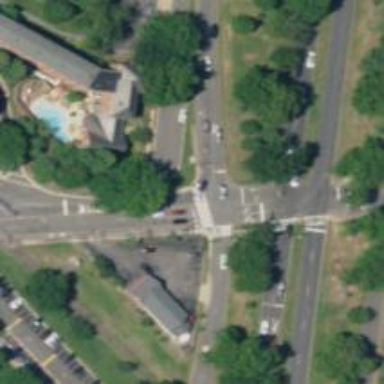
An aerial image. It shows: Zebra crossing on the road.